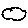
Label: cloud